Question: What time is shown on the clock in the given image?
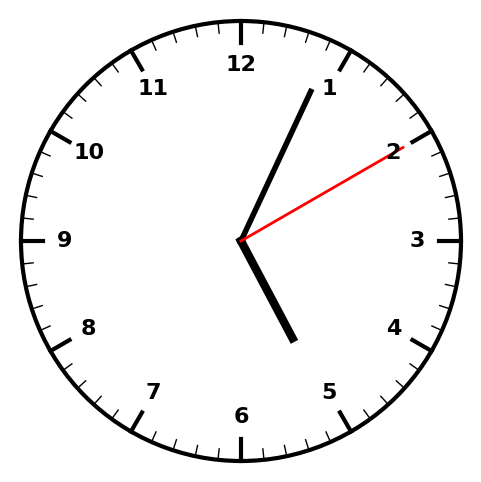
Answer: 05:04:10